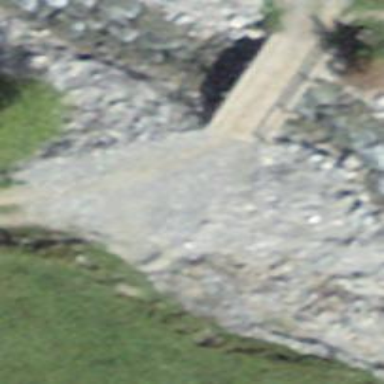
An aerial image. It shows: Track crossing bridge with grade 2 track type.